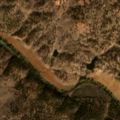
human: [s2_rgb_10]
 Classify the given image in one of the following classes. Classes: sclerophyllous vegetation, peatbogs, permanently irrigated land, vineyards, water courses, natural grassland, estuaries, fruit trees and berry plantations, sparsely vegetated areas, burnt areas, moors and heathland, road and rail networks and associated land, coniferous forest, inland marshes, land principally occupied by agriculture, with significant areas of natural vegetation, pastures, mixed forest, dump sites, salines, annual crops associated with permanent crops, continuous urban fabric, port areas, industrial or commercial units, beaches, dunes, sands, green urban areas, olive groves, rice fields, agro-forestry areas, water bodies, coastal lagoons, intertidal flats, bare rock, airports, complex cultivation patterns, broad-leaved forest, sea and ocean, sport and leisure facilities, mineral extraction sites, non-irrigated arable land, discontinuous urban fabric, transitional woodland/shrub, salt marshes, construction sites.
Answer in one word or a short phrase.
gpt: permanently irrigated land, pastures, agro-forestry areas